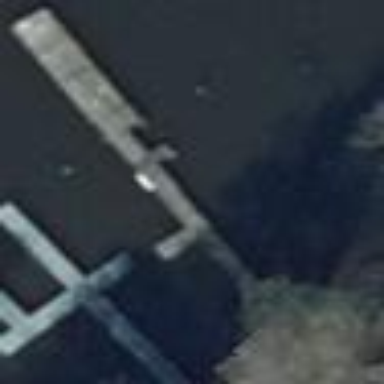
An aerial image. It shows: Man-made pier.